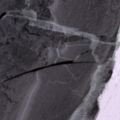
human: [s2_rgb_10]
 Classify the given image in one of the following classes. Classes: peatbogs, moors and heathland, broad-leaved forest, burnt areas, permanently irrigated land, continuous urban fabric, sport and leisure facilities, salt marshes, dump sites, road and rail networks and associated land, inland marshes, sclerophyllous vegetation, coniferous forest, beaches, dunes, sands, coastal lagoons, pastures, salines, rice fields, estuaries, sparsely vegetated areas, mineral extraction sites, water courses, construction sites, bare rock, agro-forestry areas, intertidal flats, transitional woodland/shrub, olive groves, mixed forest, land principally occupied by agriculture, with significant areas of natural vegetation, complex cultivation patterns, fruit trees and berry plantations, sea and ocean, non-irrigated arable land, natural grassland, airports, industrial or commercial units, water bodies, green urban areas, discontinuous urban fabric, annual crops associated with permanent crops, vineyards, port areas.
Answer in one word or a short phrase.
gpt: sea and ocean